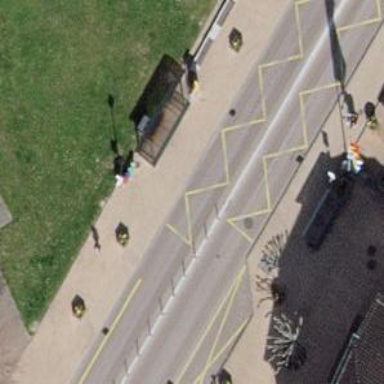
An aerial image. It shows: Paved sidewalk leading to public transport platform. The platform includes shelter for passengers.